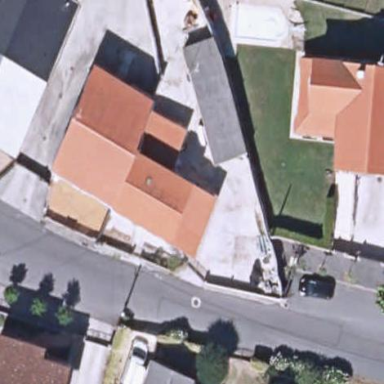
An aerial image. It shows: Simple house.